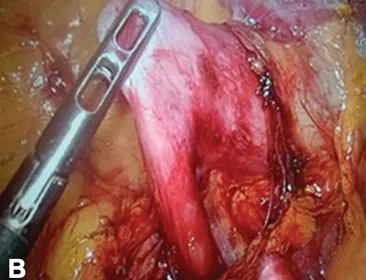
Intraoperative images of the proximal dilated right ureter (case 2). (
B
) Mobilization of the PU with narrowed segment under the IVC.
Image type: medical_photograph (other_medical_photograph)